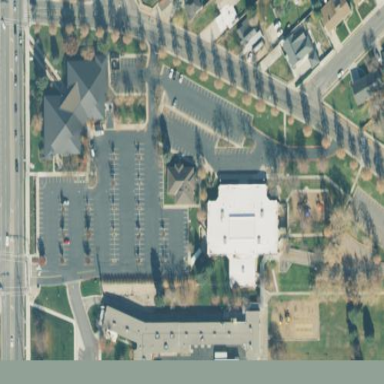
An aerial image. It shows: Parking area with surface.